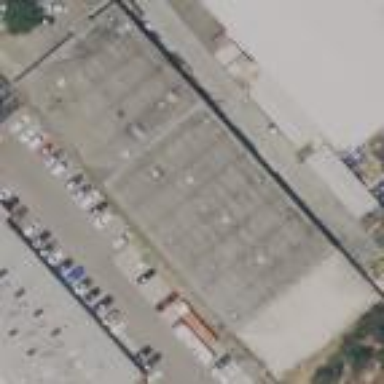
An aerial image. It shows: Industrial building.